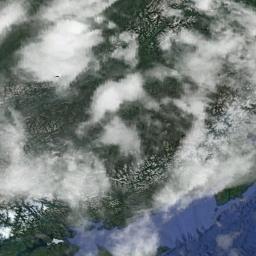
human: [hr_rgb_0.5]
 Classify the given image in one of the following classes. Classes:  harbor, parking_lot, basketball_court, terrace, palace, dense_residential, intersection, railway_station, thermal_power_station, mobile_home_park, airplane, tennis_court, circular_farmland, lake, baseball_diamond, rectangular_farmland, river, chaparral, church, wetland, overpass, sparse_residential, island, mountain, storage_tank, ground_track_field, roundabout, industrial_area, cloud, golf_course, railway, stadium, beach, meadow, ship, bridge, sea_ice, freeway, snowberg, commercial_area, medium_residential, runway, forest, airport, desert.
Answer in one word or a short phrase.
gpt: cloud